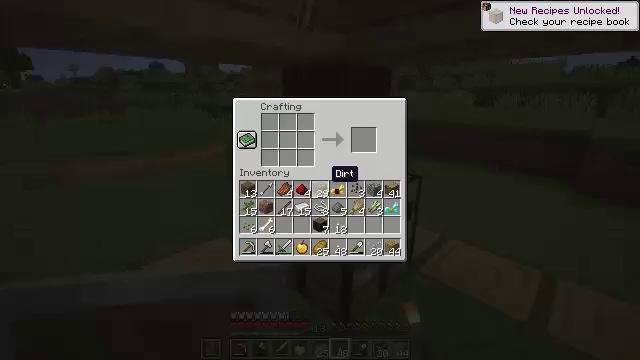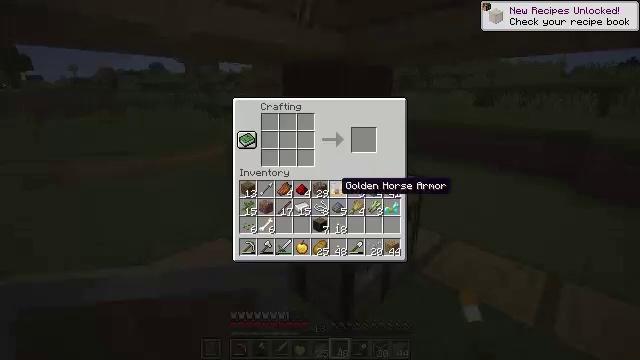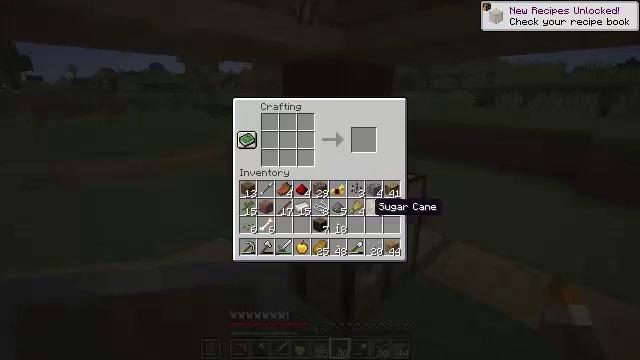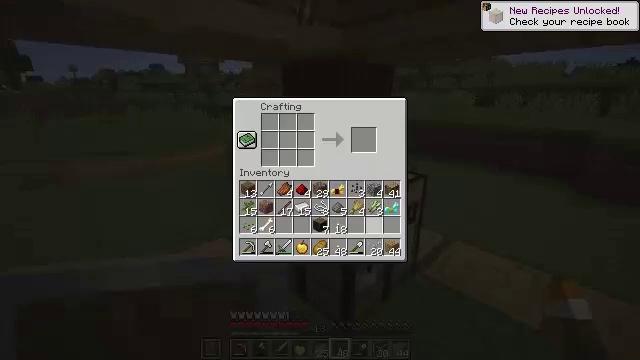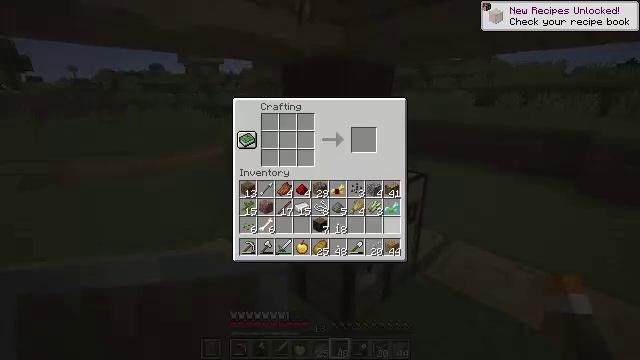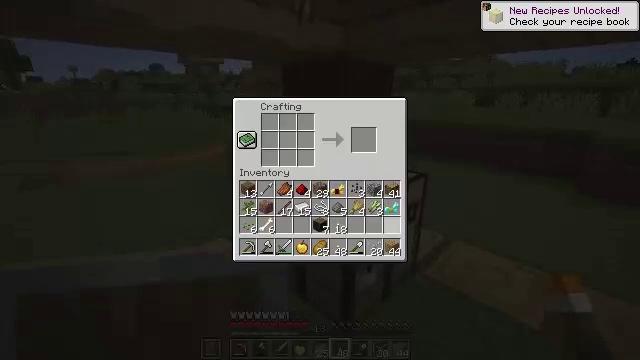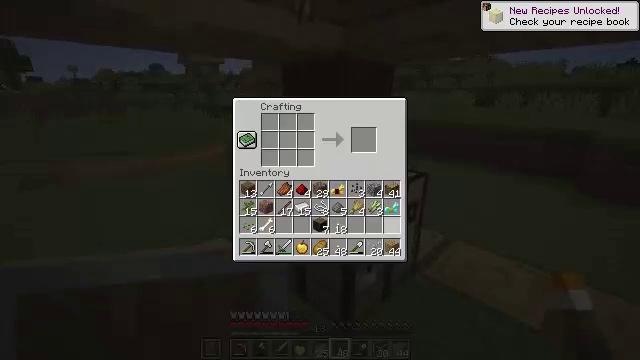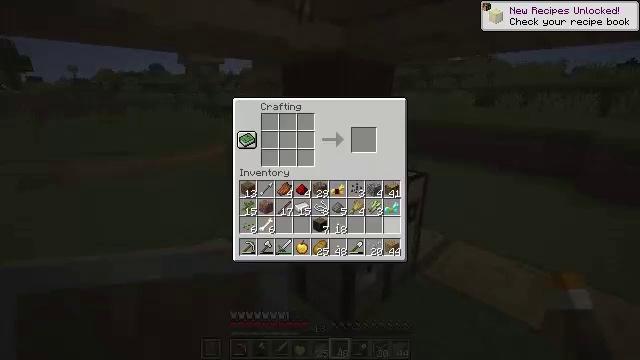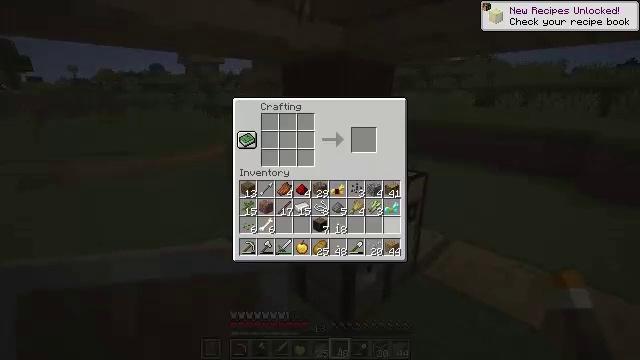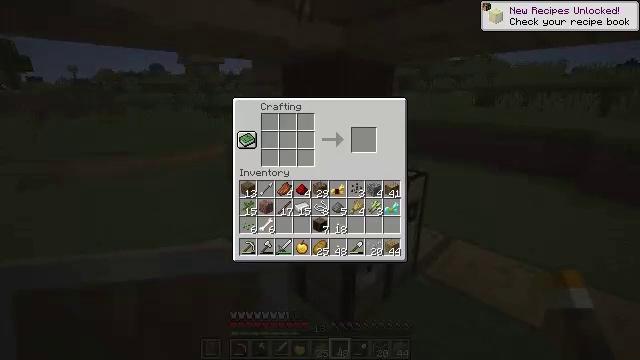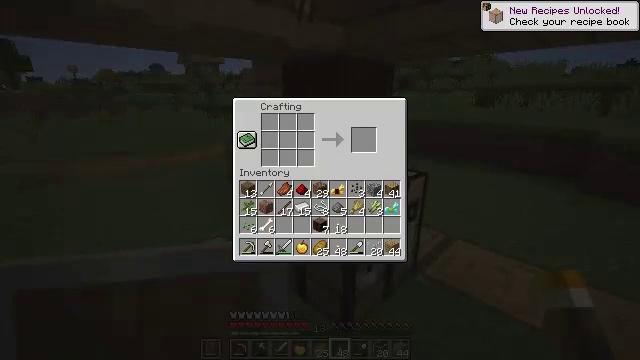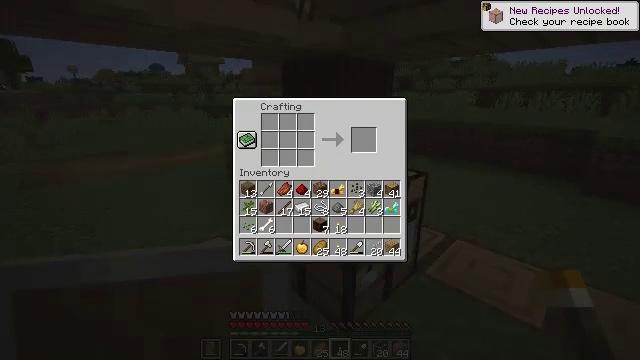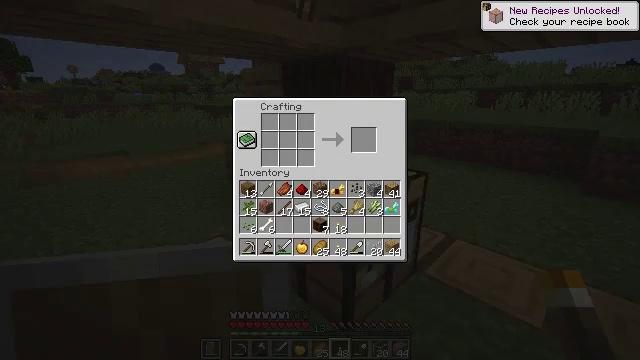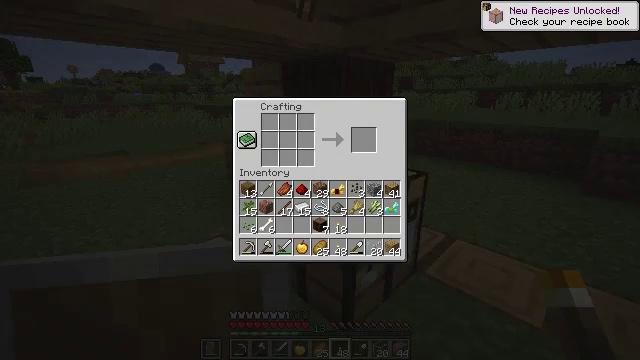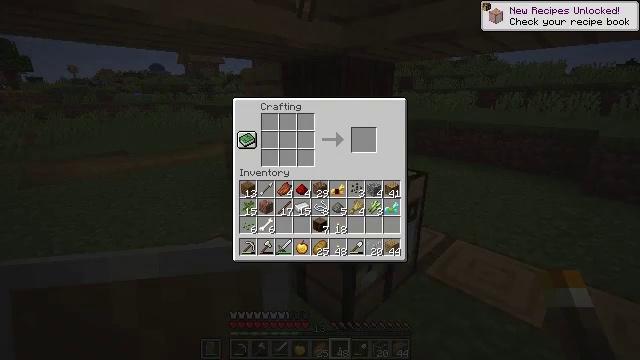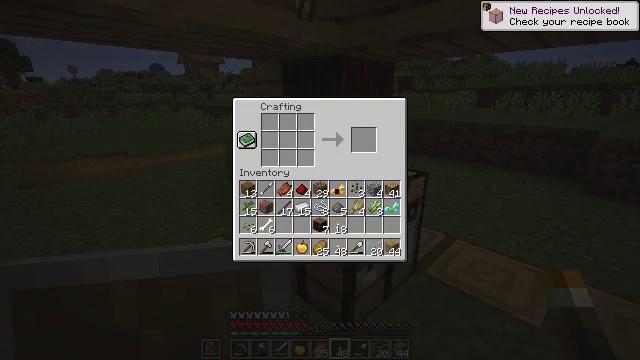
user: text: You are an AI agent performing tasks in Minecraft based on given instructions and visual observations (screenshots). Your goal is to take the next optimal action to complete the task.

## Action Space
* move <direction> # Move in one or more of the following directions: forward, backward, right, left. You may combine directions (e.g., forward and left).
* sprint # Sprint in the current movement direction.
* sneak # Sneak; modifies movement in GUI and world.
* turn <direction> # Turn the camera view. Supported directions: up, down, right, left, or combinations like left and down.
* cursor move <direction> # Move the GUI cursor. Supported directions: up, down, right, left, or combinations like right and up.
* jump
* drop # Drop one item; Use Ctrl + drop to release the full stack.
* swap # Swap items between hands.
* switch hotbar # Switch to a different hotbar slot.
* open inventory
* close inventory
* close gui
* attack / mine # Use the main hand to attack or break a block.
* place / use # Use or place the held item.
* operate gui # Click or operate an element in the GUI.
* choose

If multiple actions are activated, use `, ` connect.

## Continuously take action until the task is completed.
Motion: motion action
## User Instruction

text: Craft glass pane by arranging glass blocks in the crafting table.
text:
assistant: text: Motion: cursor move right and down
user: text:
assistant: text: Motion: cursor move right and down
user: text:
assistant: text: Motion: cursor move right
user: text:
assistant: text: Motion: cursor move right
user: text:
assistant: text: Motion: no_op
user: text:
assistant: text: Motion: no_op
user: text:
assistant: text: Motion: no_op
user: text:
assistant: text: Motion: no_op
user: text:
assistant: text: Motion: no_op
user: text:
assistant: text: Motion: no_op
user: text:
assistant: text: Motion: operate gui
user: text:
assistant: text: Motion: operate gui
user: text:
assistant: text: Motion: operate gui
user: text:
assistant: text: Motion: no_op
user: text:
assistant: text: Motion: no_op
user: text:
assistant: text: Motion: operate gui
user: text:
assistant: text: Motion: operate gui
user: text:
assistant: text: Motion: operate gui
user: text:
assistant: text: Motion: no_op
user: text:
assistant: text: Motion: no_op
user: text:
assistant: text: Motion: no_op
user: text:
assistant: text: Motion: no_op
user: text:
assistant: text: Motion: no_op
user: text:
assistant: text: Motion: operate gui
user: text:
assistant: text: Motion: operate gui
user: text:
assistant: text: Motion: cursor move left and up
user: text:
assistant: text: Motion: cursor move up
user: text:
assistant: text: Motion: cursor move left and up
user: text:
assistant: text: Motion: cursor move left and up
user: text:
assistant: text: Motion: cursor move left